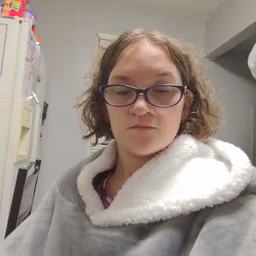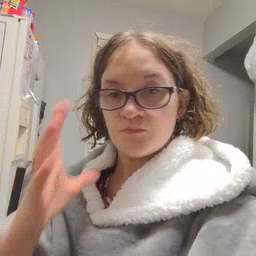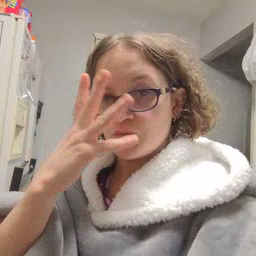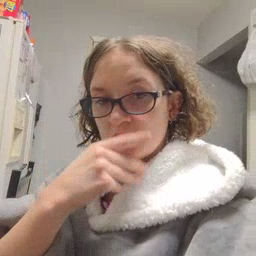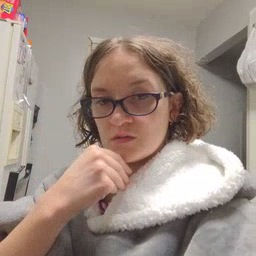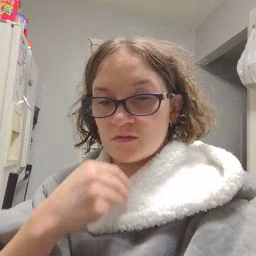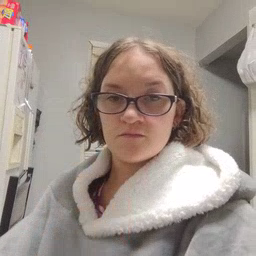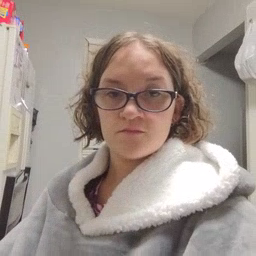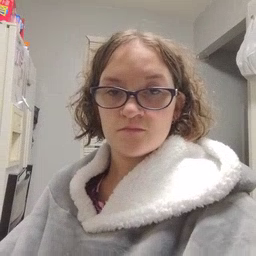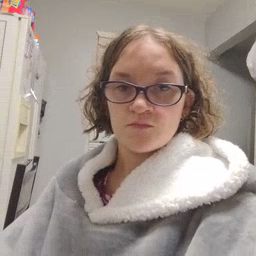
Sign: pretty